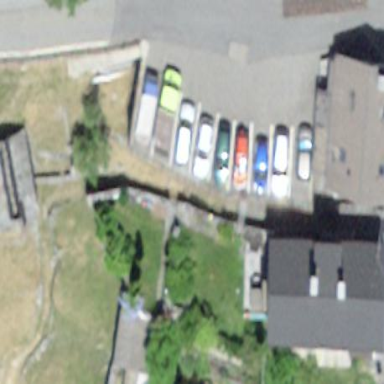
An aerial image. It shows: Parking area with surface.